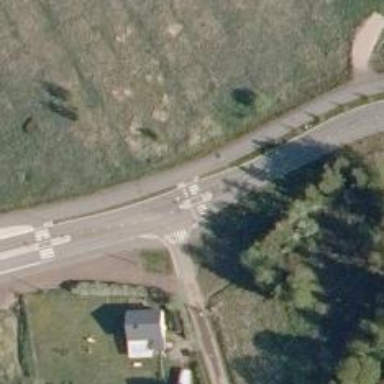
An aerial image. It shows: Uncontrolled zebra crossing with pedestrian island.